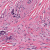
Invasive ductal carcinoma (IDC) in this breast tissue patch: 1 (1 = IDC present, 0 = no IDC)